Question: I have a flat file directory structure stored in a csv file which contains
'''
id; parentId; name; type; size; classification; checksum;
1;3;file1;file;10;Secret;42;
2; ;folder2;directory; ; ; ;
3;11;folder3;directory; ; ; ;
4;2;file4;file;40;Secret;42;
5;3;file5;file;50;Public;42;
6;3;file6;file;60;Secret;42;
7;3;file7;file;70;Public;42;
8;10;file8;file;80;Secret;42;
9;10;file9;file;90;Top secret;42;
10;11;folder10;directory; ; ; ;
11;2;folder11;directory; ; ; ;
'''

we need to arrange the structure as tree hierarchy by using id and parent id. I am able to do it manually where
it showed in the figure. But when it comes to coding i am not able to find exact solution using correct data structure.
the output should be in the form of root folder to base folder or files when printing the folder it should print the
size of the files and folders in that folder. An appropriate java or python solution will be helpful
'''
name = folder2, type = Directory, size = 400
name = file4, type = File, size = 40, classification = Secret, checksum = 42
name = folder11, type = Directory, size = 360
name = folder10, type = Directory, size = 170
name = file8, type = File, size = 80, classification = Secret, checksum = 42
name = file9, type = File, size = 90, classification = Top secret, checksum = 42
name = folder3, type = Directory, size = 190
name = file1, type = File, size = 10, classification = Secret, checksum = 42
name = file5, type = File, size = 50, classification = Public, checksum = 42
name = file6, type = File, size = 60, classification = Secret, checksum = 42
name = file7, type = File, size = 70, classification = Public, checksum = 42
'''
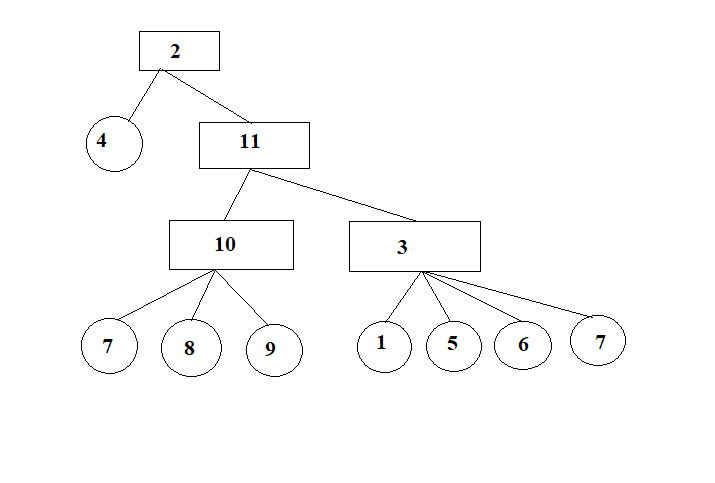
Answer: Here is a basic Java implementation.
'''
HashMap<String, Set<String>> nodes = new HashMap<>();
File file = new File("E:/test.txt");
try (Stream<String> stream = Files.lines(file.toPath())) {
stream.forEach((line) -> {
String parts[] = line.split(";");
nodes.putIfAbsent(parts[0], new HashSet<>());
nodes.putIfAbsent(parts[1], new HashSet<>());
nodes.get(parts[1]).add(parts[0]);
});
} catch (Exception e) {
e.printStackTrace();
}
'''
The above code maps children files to their parents. This is a lazy method of implementing a tree wherein you know about all of the nodes and their children, which is all information presented in the flat file directory structure. It streams the file line by line; at each line it takes the node id and parent id, creates nodes for either of them if they don't exist before adding the node id to the parent id children set.
The node HashMap looks like this at this stage:
'{ =[2], 11=[3, 10], 1=[], 2=[11, 4], 3=[1, 5, 6, 7], 4=[], 5=[], 6=[], 7=[], 8=[], 9=[], 10=[8, 9]}'
If you are happy with treating the '" "' String as the root, you can begin recursively traversing through the list by retrieving the root 'nodes.get(" ");', otherwise you will need to define how you retrieve the root node.
One potential way of adopting this approach while maintaining the information is to treat each File as a Node.
'''
public static void main (String args[]) {
HashMap<Node, Set<Node>> nodes = new HashMap<>();
File file = new File("E:/test.txt");
try (Stream<String> stream = Files.lines(file.toPath())) {
stream.forEach((line) -> {
String parts[] = line.split(";");
Node node = new Node(parts);
Node parent = new Node(parts[1]);
nodes.putIfAbsent(parent, new HashSet<>());
nodes.putIfAbsent(node, new HashSet<>());
nodes.get(parent).add(node);
});
} catch (Exception e) {
e.printStackTrace();
}
calculateSize(nodes, new Node(" "));
traverse(nodes, new Node(" "));
}
public static void traverse(HashMap<Node, Set<Node>> nodes, Node root) {
System.out.println(root);
for (Node child : nodes.get(root)) {
traverse(nodes, child);
}
}
public static int calculateSize(HashMap<Node, Set<Node>> nodes, Node root) {
int size = root.getSize();
for (Node child : nodes.get(root)) {
size += calculateSize(nodes, child);
}
root.setSize(size);
return size;
}
public static class Node {
private String id = " ";
private String type= " ";
private String name = " ";
private int size = 0;
private String classification = " ";
private int checksum = 0;
public Node (String[] parts) {
this.id = parts[0];
this.name = parts[2];
this.type = parts[3];
this.classification = parts[5];
if (this.type.equals("file")) {
this.size = Integer.parseInt(parts[4]);
this.checksum = Integer.valueOf(parts[6]);
}
}
public Node (String id) {
this.id = id;
}
@Override
public String toString() {
if (name.equals(" ")) return "Root";
String toString = (name.equals(" ")) ? "" : String.format("name = %s", name);
toString += (type.equals(" ")) ? "" : String.format(", type = %s", type);
toString += String.format(", size = %d", size);
toString += (classification.equals(" ")) ? "" : String.format(", classification = %s", classification);
toString += String.format(", checksum = %d", checksum);
return toString;
}
@Override
public boolean equals(Object o) {
if (o instanceof Node) {
return ((Node) o).id.equals(this.id);
} else if (o instanceof String) {
return o.equals(this.id);
}
return false;
}
@Override
public int hashCode() {
return this.id.hashCode();
}
public int getSize() { return size; }
public void setSize(int size) { this.size = size; }
}
'''
The recursive search allows you to traverse through the nodes and print them to console. Note I've overriden the equals, hashCode and toString methods. The equals and hashCode allow you to avoid duplicates and ensure node association is retained.
If you're wanting to sum the files up, you can, as I have suggested, use recursion to calculate the sum for a specific directory and all it's children.
Your question is extremely unclear as to what you want. Please be more clear next time.
As a side note: You're diagram is incorrect. 7 is only a sub-directory of 3, not 10.